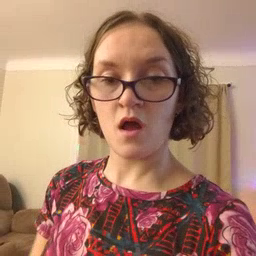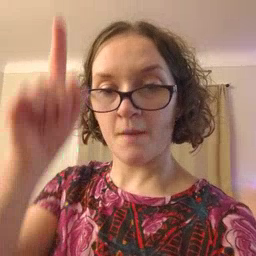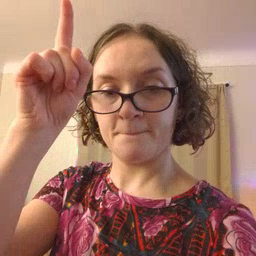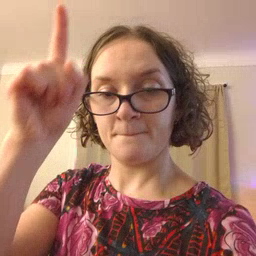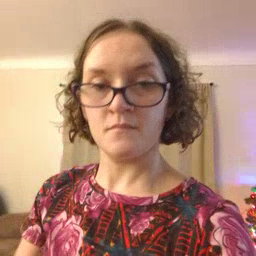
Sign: up